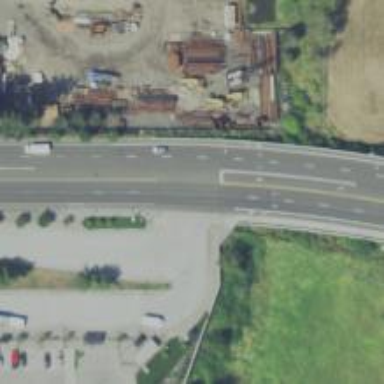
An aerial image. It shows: Busway road.